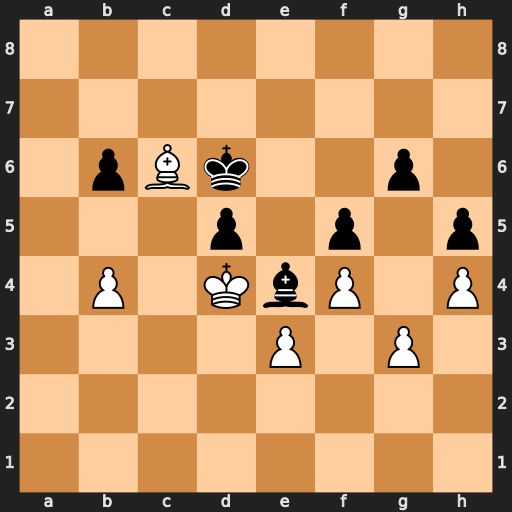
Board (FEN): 8/8/1pBk2p1/3p1p1p/1P1KbP1P/4P1P1/8/8
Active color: w
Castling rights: -
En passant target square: -
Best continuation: Be8 Ke6 Bxg6